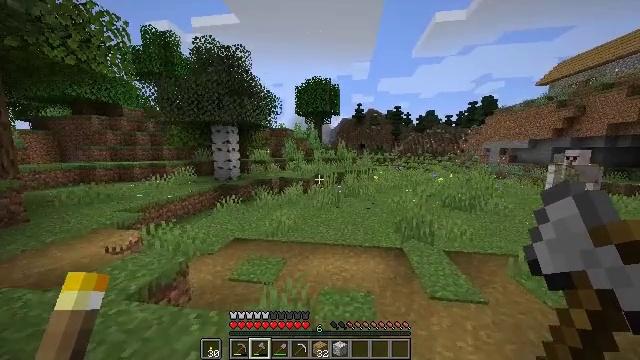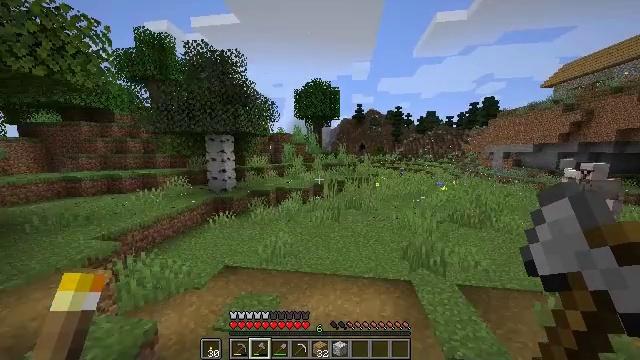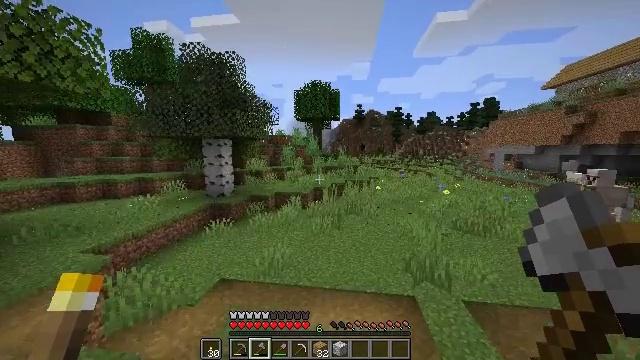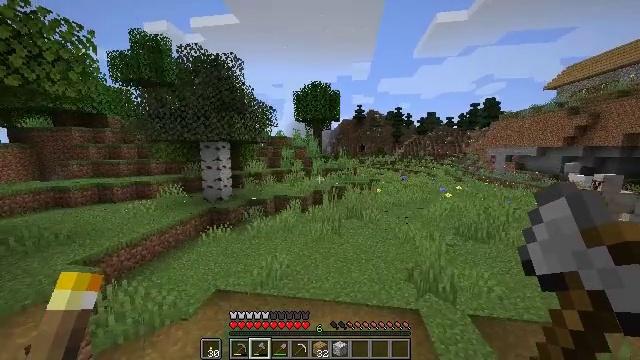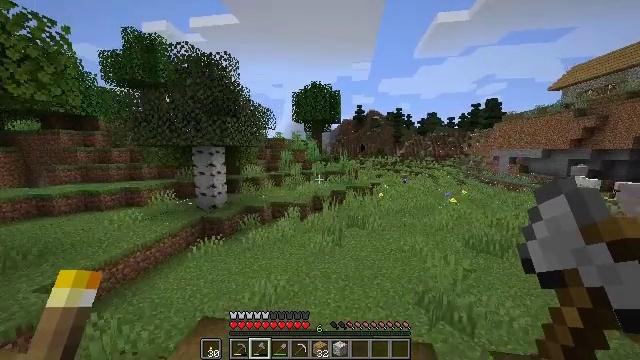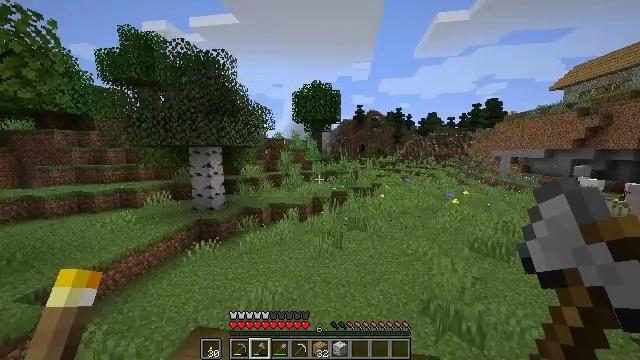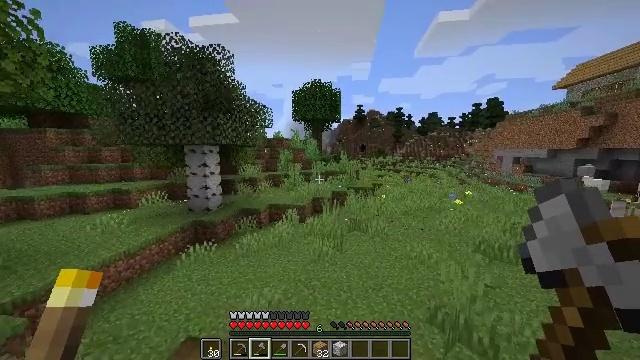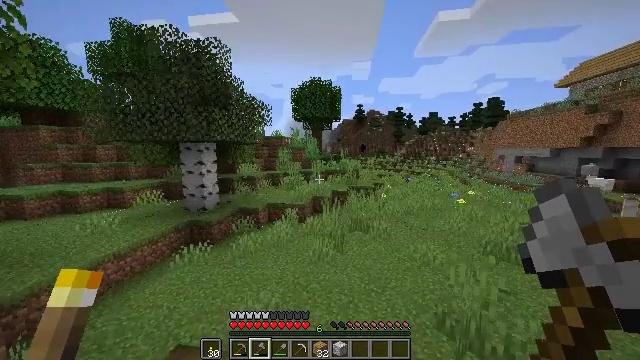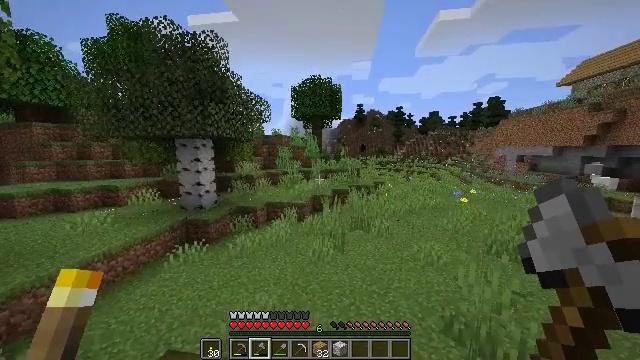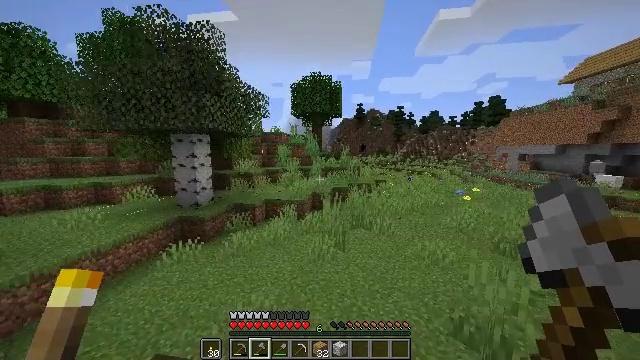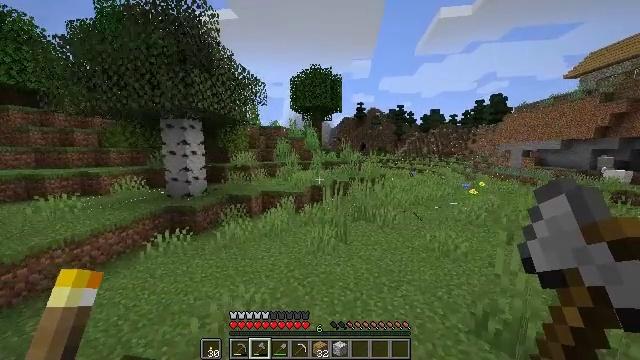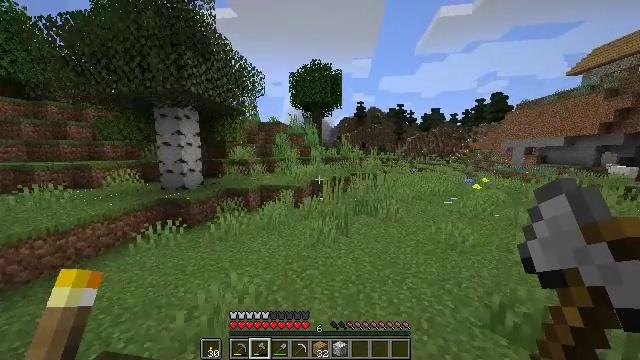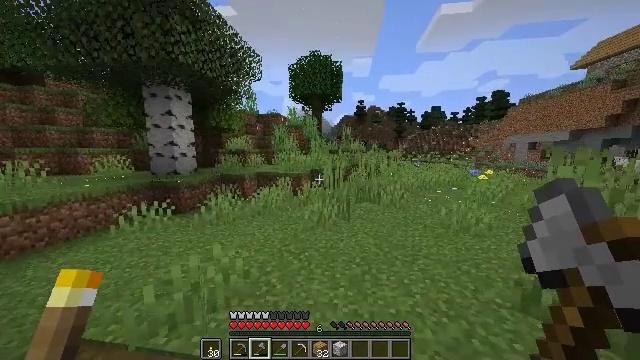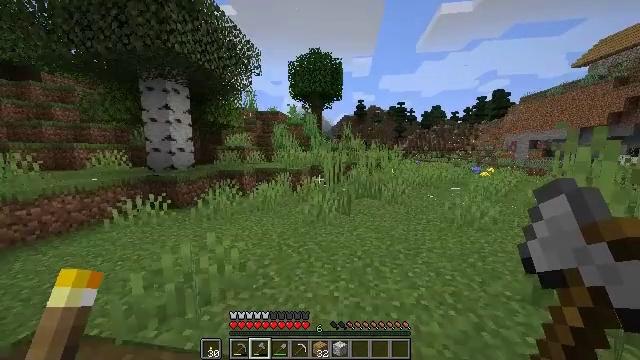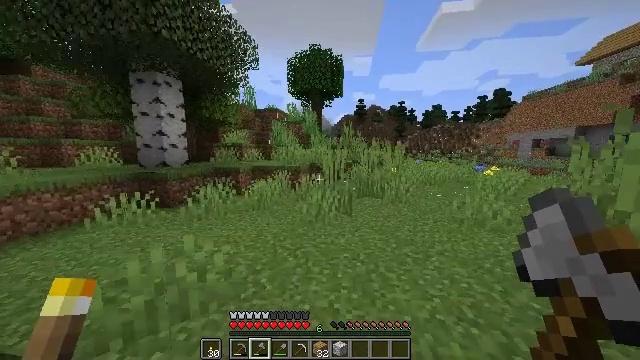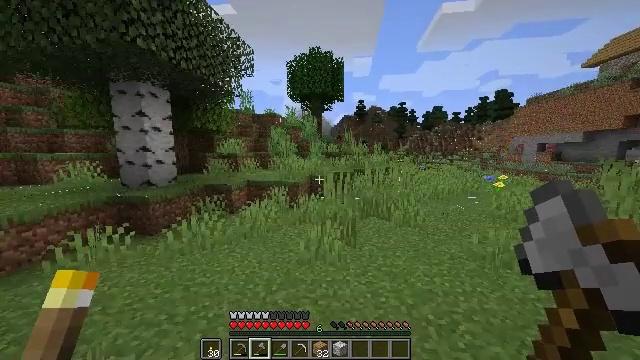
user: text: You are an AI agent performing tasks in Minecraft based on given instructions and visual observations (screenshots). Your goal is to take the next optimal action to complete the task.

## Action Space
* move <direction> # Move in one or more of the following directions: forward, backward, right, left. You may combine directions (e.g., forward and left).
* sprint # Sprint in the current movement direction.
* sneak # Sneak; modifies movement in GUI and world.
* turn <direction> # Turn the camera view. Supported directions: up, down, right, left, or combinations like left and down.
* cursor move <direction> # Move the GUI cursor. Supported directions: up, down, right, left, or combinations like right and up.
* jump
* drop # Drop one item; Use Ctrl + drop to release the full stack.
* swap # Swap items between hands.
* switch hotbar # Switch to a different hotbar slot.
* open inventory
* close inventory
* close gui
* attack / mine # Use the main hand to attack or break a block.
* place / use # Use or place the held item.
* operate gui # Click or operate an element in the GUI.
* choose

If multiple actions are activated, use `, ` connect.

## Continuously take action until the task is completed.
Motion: motion action
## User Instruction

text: Hunt a pig.
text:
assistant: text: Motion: move forward, sprint, jump
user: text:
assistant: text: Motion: move forward, sprint, jump
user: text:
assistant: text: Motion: move forward, sprint, jump
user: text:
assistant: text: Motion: move forward, sprint, jump
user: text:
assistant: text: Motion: move forward, sprint, jump
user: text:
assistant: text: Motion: move forward, sprint, jump
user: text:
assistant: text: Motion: move forward, sprint, jump
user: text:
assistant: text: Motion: move forward, sprint, jump
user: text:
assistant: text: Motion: move forward, sprint, jump
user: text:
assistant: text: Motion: move forward, sprint, jump
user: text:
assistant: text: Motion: move forward, sprint, jump
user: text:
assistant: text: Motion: move forward, sprint, jump
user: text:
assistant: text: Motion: move forward, sprint, jump
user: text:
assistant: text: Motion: move forward, sprint, jump
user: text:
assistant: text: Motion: move forward, sprint, jump
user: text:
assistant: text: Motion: move forward, sprint, jump
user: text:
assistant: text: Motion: move forward, sprint, jump
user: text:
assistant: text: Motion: move forward, sprint, jump
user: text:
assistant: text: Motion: move forward, sprint, jump
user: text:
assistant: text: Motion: move forward, sprint, jump
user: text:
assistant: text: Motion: move forward, sprint, jump
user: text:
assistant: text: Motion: move forward and move right, sprint, jump
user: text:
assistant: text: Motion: move forward, sprint, jump
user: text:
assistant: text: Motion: move forward, sprint, jump
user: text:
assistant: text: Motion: move forward, sprint, jump
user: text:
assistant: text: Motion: move forward, sprint, jump
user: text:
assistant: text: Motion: move forward, sprint, jump
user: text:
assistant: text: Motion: move forward and move right, sprint, jump
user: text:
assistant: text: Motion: move forward and move right, sprint, jump
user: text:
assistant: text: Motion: move forward and move right, sprint, jump